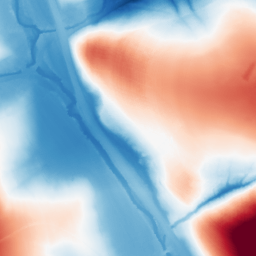
Category: morphological
Decomposition family: tophat_combined
Decomposition parameters: size: 100
Upsampling method: regularized
Upsampling parameters: scale: 2
lambda_reg: 0.01
Upsampling scale: 2